Aerial crown-view tile of a tropical tree (Barro Colorado Island, Panama), acquired 20241216:
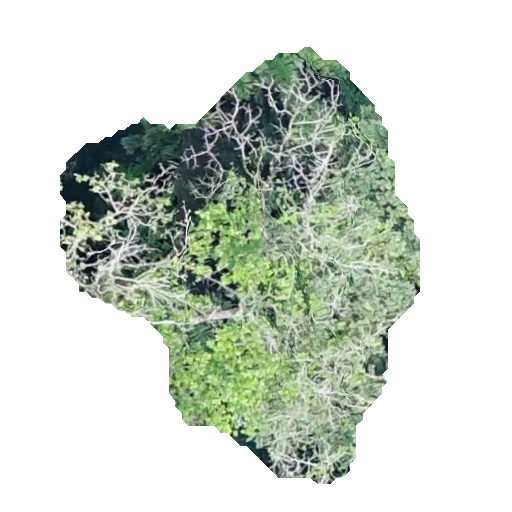
Species: Anacardium excelsum
GBIF accepted scientific name: Anacardium excelsum
Crown area: 144.373 m²